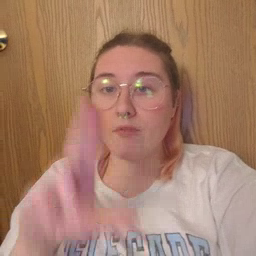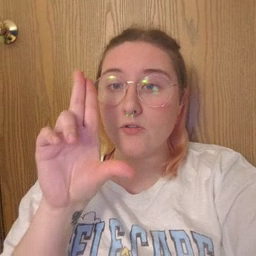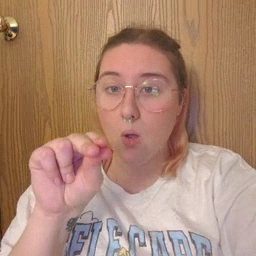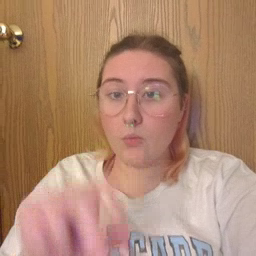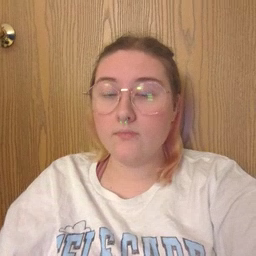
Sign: no